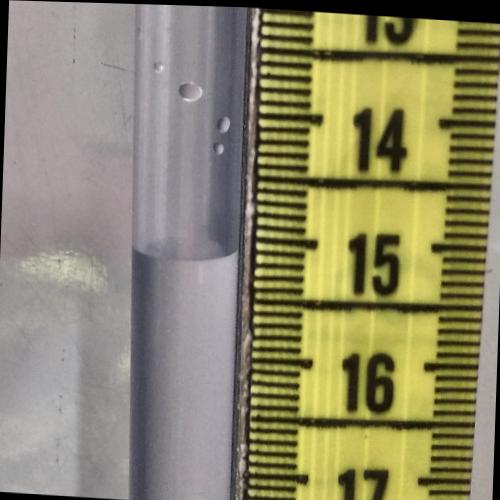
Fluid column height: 15.1 cm